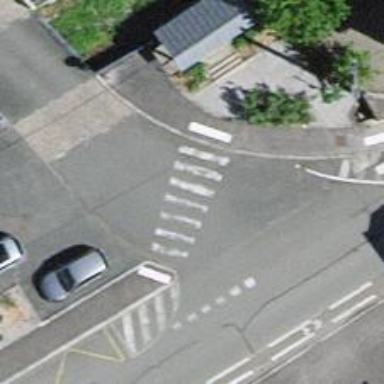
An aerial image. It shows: Uncontrolled zebra crossing on the road.